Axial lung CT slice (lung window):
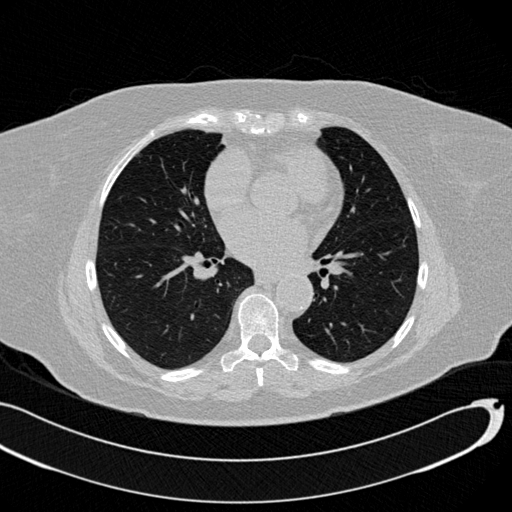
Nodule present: no